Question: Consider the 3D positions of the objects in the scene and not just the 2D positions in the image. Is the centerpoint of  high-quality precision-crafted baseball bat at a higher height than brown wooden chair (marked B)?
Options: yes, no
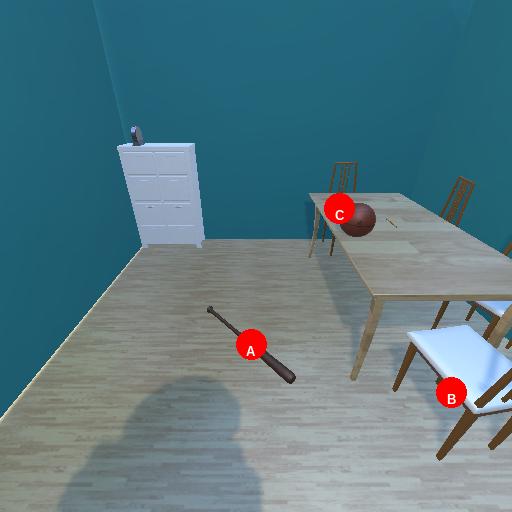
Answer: yes